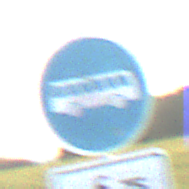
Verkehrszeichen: Busssonderstreifen
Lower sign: EinspurigeFahrzeugeFrei2
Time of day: SunriseSunset
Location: Outdoor (Nature)
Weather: PartlyCloudy
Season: NotSpecified
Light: Natural